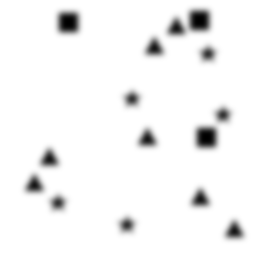
Squares: 3
Triangles: 7
Stars: 5
Total shapes: 15